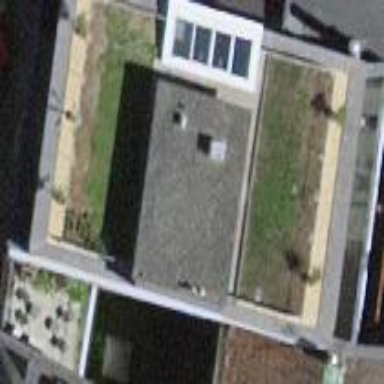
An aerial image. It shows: Office building.